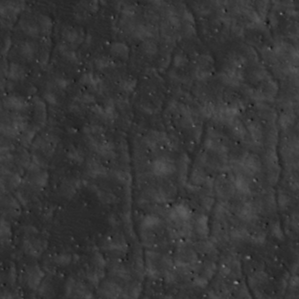
Label: non_frost